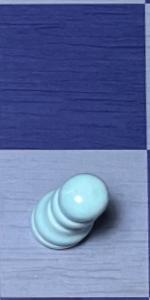
Label: Pawn_White